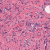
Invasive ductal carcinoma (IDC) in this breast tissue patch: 1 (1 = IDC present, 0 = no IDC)